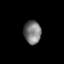
Tissue: prostate
Cell type: T cells
Senescence score: 0.2679
Nuclear area (px): 387
Mean DAPI intensity: 123.036